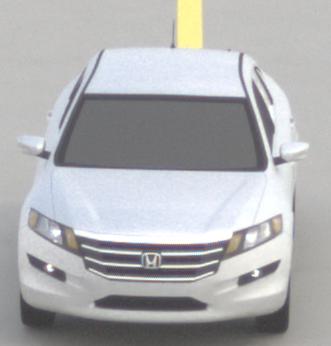
Make: Honda
Model: Crosstour
Detailed model: -
Model produced from: 2009
Model produced until: 2012
Doors: 4
Color: white
Road condition: dry road
Daytime: midday
Contrast: low contrast